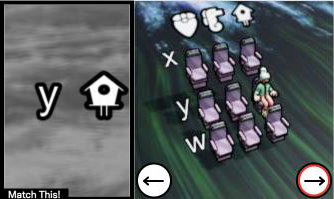
Task: seats
Answer: yes